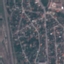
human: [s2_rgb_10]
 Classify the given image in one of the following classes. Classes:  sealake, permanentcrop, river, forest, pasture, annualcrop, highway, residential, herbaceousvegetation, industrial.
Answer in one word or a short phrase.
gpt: Residential